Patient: sex M, age 63
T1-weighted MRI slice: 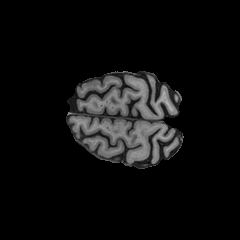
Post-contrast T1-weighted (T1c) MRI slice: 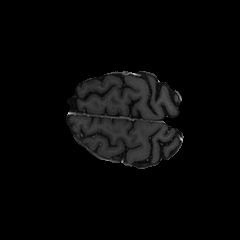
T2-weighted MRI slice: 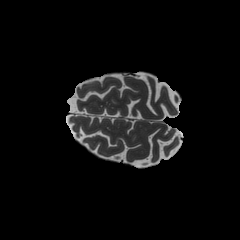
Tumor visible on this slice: no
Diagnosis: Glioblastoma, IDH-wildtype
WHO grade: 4